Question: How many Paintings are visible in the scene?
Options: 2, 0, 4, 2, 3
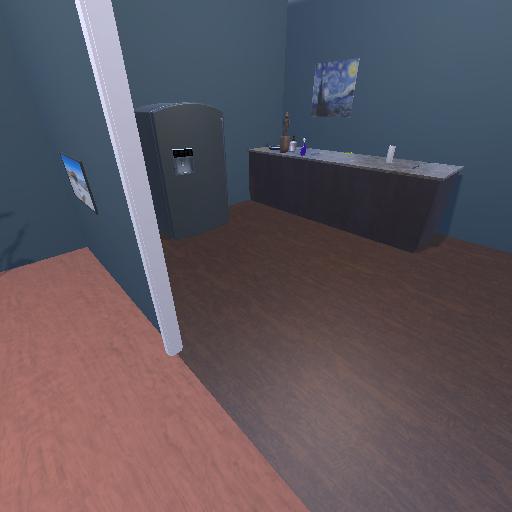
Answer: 2